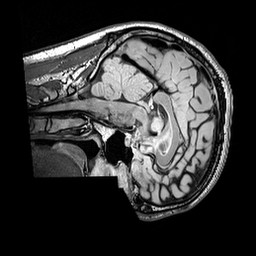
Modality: FLAIR
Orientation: sagittal
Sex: male
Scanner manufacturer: siemens
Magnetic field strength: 3 T
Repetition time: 5 s
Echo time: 0.395 s